Aerial crown-view tile of a tropical tree (Barro Colorado Island, Panama), acquired 20240918:
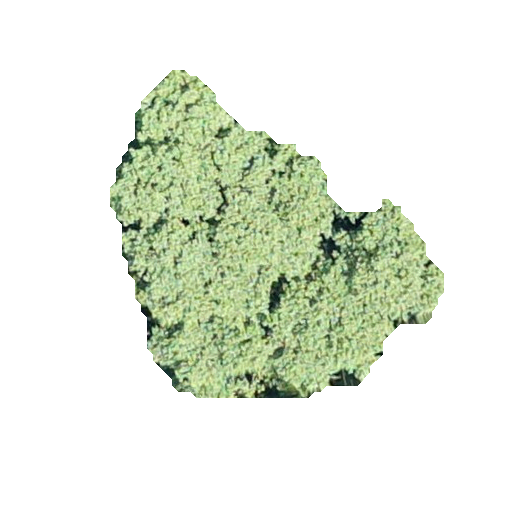
Species: Hieronyma alchorneoides
GBIF accepted scientific name: Hieronyma alchorneoides
Crown area: 106.539 m²